Field crop: maize
Growth stage: 1
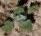
Species: chenopodium